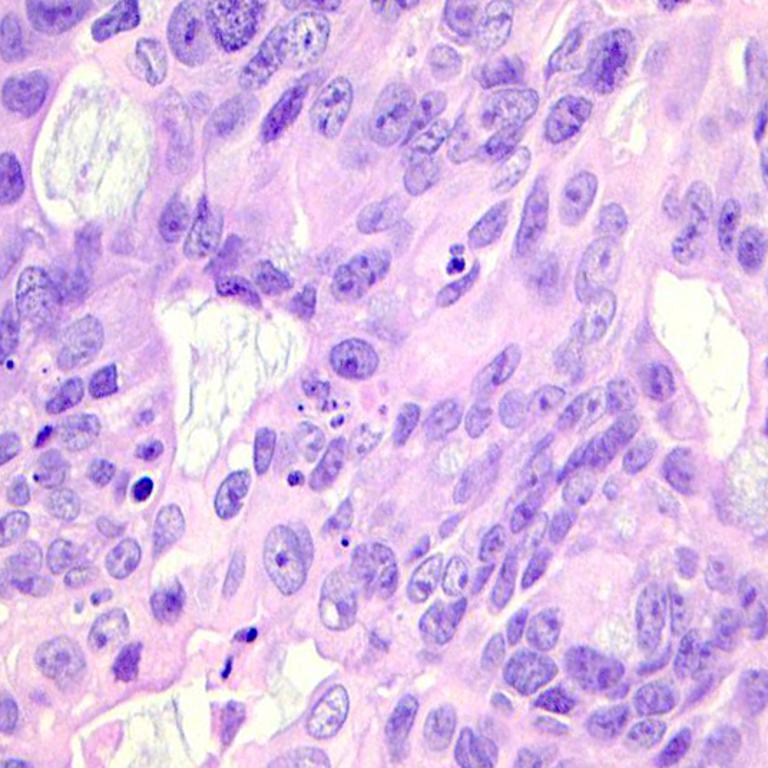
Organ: colon
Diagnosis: adenocarcinomas